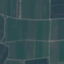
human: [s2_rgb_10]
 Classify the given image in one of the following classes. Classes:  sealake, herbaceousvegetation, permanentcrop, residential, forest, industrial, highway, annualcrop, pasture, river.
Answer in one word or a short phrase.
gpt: PermanentCrop